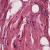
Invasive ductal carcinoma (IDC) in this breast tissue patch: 0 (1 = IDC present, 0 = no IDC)